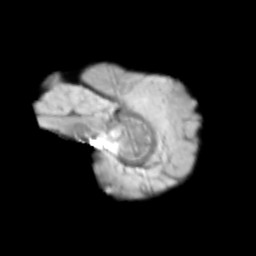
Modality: T2w
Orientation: sagittal
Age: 11
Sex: male
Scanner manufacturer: siemens
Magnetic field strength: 3 T
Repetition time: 3.8 s
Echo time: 0.07 s